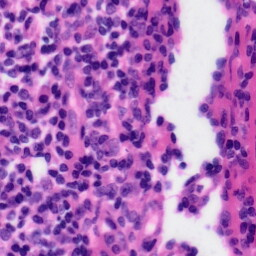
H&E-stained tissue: Tonsil